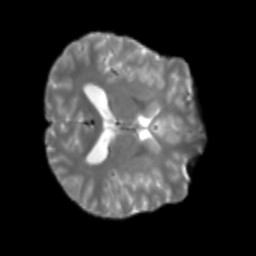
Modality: T2w
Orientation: axial
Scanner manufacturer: siemens
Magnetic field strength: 3 T
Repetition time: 4 s
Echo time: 0.0594 s